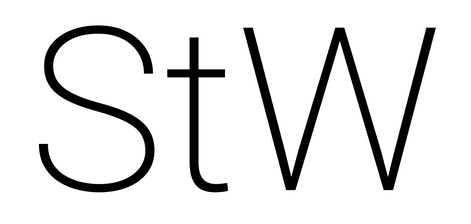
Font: Roboto_ExtraLight